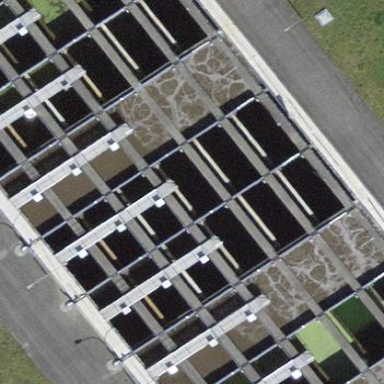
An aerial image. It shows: Image of wastewater.